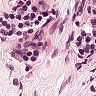
Metastatic tissue present: no